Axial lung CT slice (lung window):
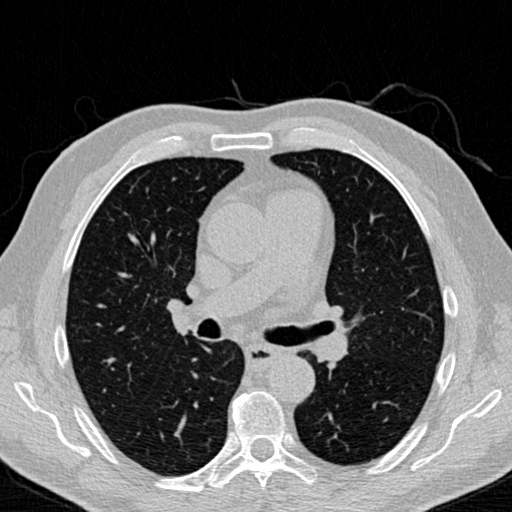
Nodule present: no